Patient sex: M
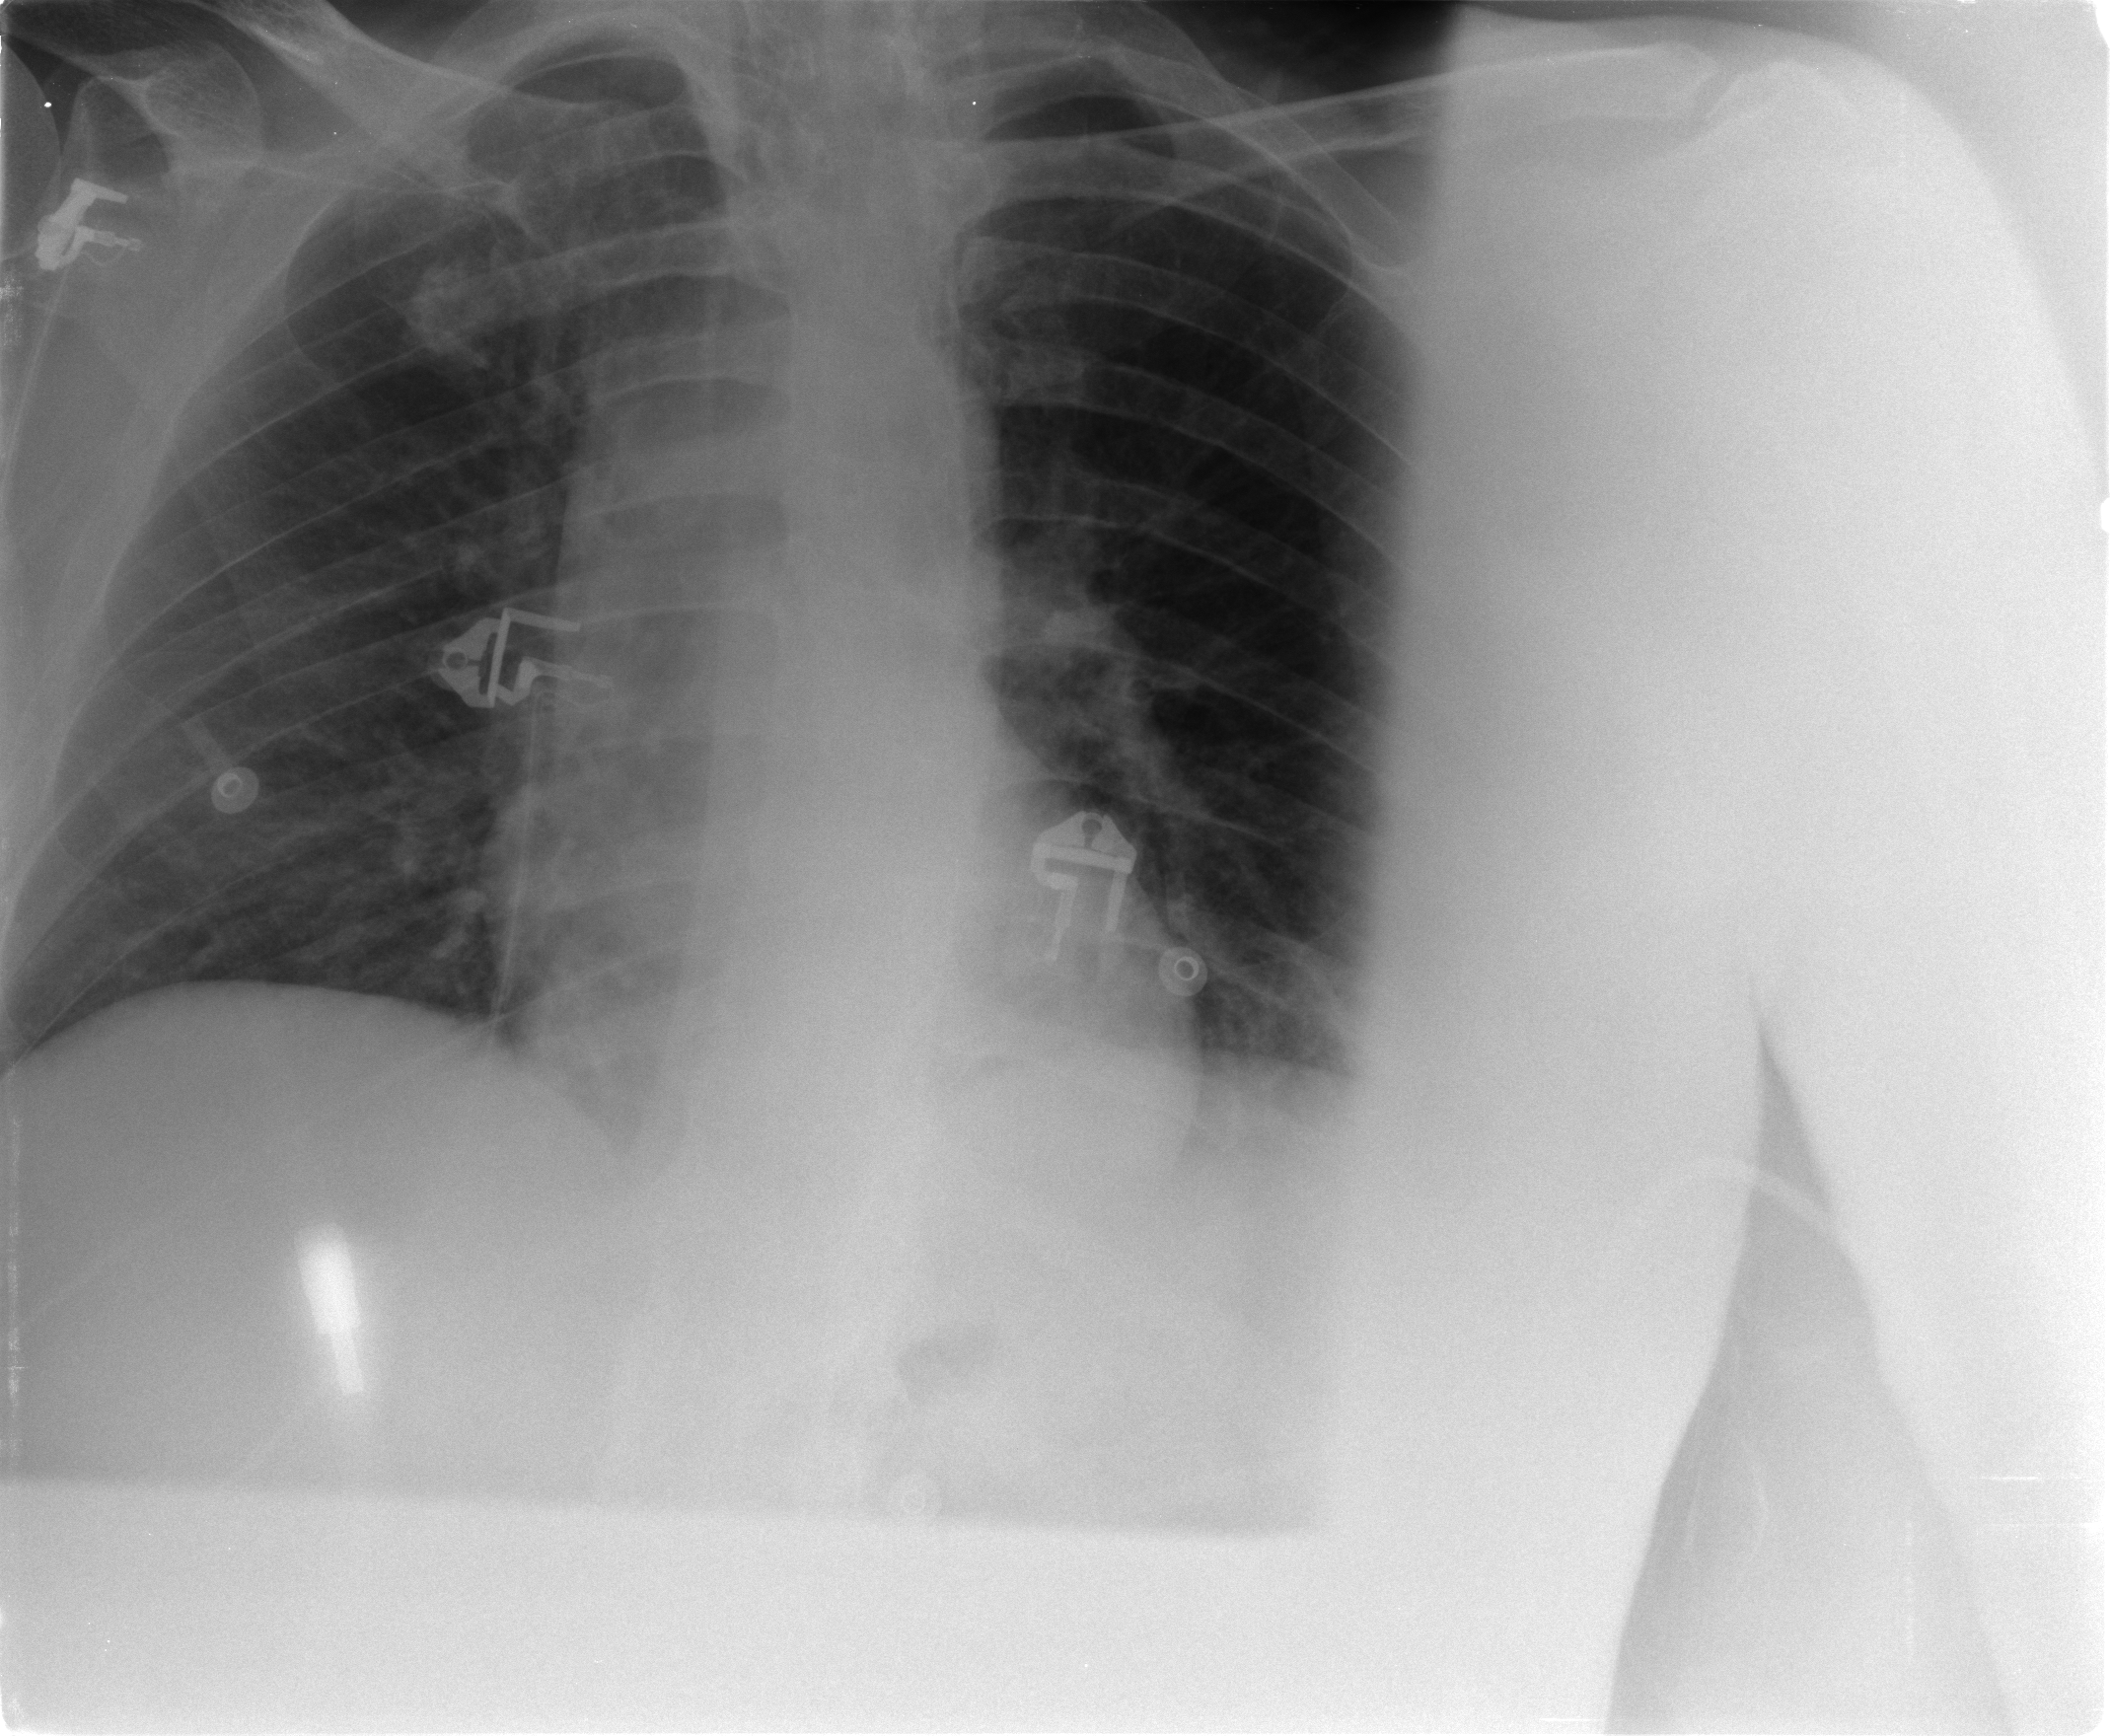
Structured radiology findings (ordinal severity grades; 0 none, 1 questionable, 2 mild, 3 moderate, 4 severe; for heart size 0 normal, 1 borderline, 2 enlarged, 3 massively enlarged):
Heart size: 0
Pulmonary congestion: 0
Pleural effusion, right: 0
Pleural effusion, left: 0
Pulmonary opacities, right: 0
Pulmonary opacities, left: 0
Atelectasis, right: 0
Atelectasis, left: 1